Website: apple
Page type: cart
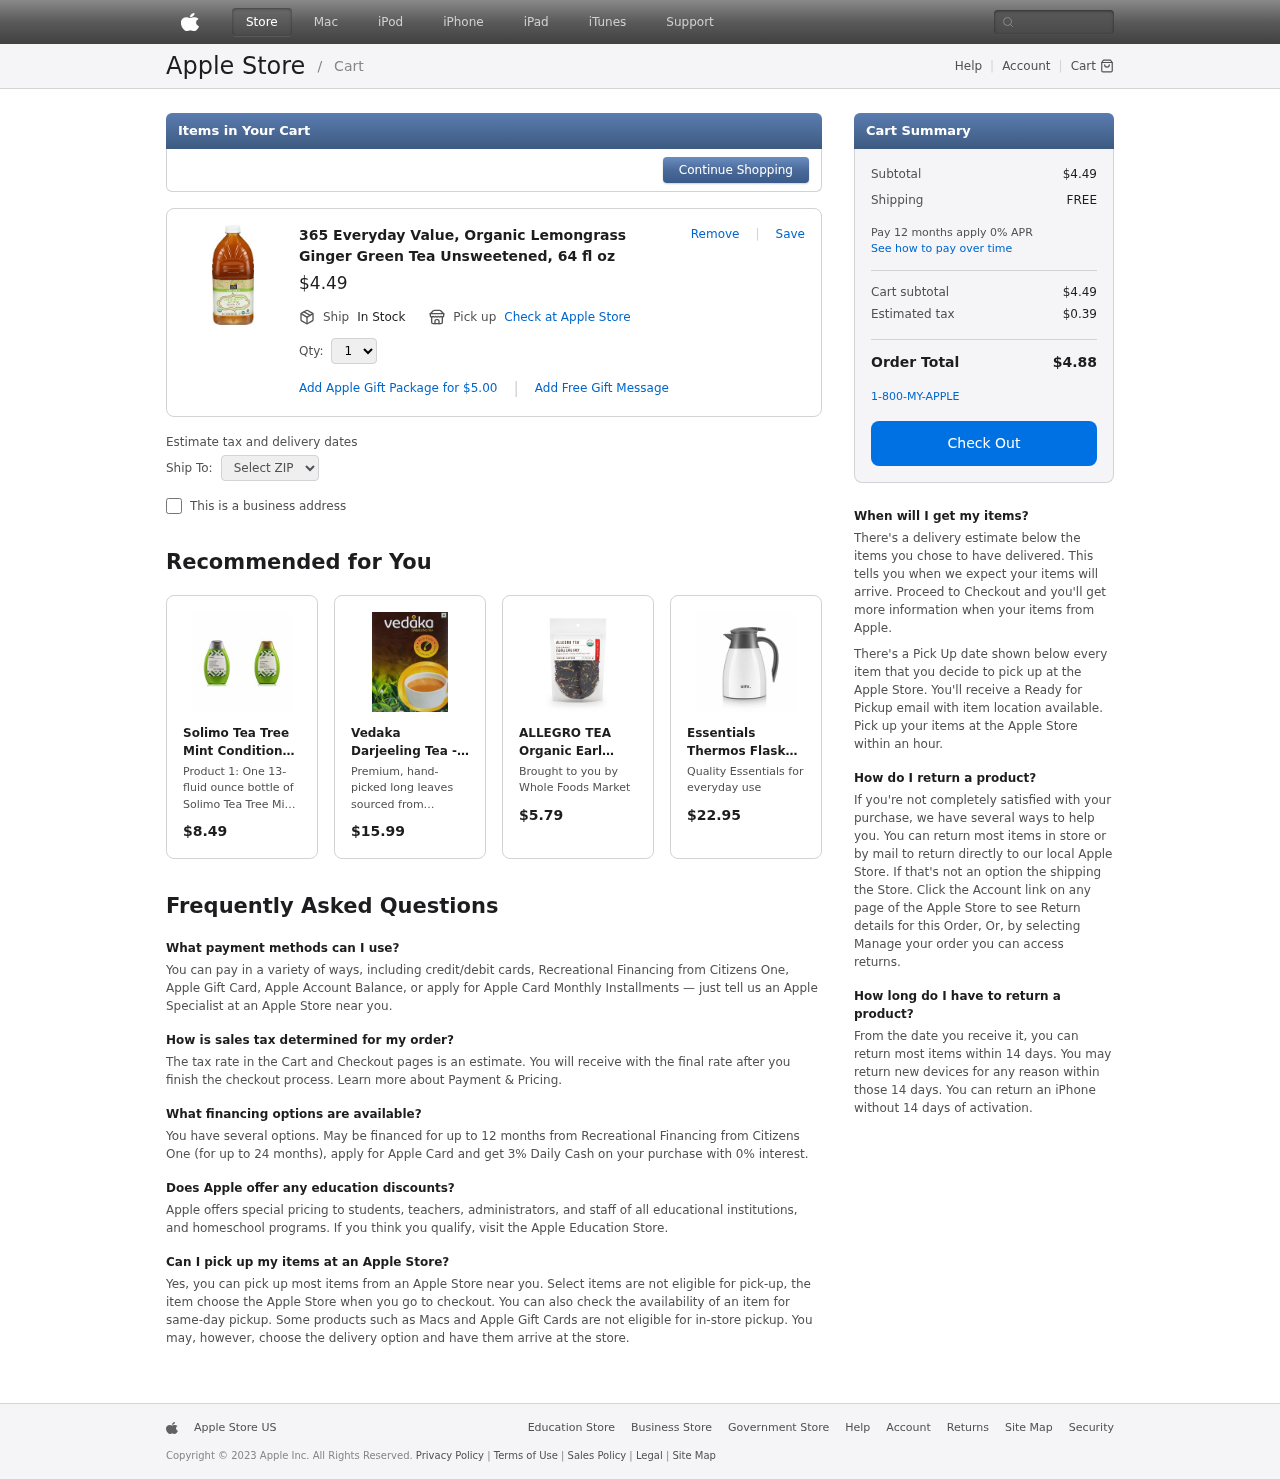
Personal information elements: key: PII_POSTCODE
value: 92221
Product elements: key: PRODUCT1_NAME
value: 365 Everyday Value, Organic Lemongrass Ginger Green Tea Unsweetened, 64 fl oz
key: PRODUCT1_PRICE
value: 4.49
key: PRODUCT1_QUANTITY
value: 1
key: PRODUCT2_DESC
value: Product 1: One 13-fluid ounce bottle of Solimo Tea Tree Mint Conditioner
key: PRODUCT2_NAME
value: Solimo Tea Tree Mint Conditioner, 13oz (Single) & Tea Tree Mint Shampoo, 13oz (Single)
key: PRODUCT2_PRICE
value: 8.49
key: PRODUCT3_DESC
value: Premium, hand-picked long leaves sourced from Darjeeling tea gardens
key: PRODUCT3_NAME
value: Vedaka Darjeeling Tea - 500gms
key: PRODUCT3_PRICE
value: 15.99
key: PRODUCT4_DESC
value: Brought to you by Whole Foods Market
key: PRODUCT4_NAME
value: ALLEGRO TEA Organic Earl Grey Floral Tea, 0.75 OZ
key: PRODUCT4_PRICE
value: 5.79
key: PRODUCT5_DESC
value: Quality Essentials for everyday use
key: PRODUCT5_NAME
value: Essentials Thermos Flask 1.0 L Stainless Steel Quick Press Cap 100% Leak Proof for Tea or Coffee Pre
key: PRODUCT5_PRICE
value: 22.95
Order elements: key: ORDER_SUBTOTAL
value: $4.49
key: ORDER_SHIPPING_COST
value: FREE
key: ORDER_SUBTOTAL2
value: $4.49
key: ORDER_TAX
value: $0.39
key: ORDER_TOTAL
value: $4.88